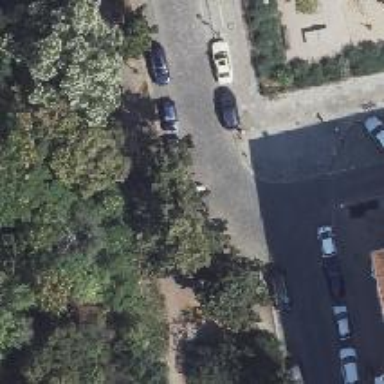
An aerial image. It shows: There is parking obstacle present.